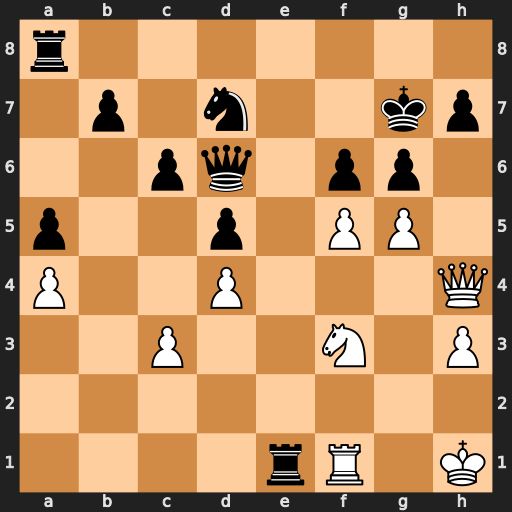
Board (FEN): r7/1p1n2kp/2pq1pp1/p2p1PP1/P2P3Q/2P2N1P/8/4rR1K
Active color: w
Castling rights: -
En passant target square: -
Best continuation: Rxe1 Kg8 Re6